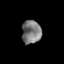
Tissue: prostate
Cell type: Fibroblasts
Senescence score: 0.7517
Nuclear area (px): 444
Mean DAPI intensity: 120.836